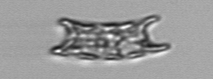
Label: Eucampia